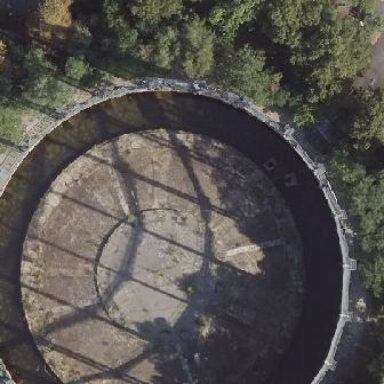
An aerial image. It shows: Historic building known as gasometer.